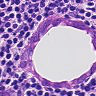
Metastatic tissue present: yes